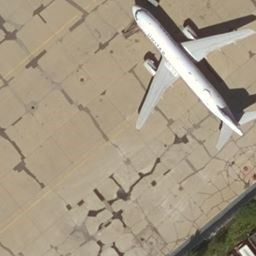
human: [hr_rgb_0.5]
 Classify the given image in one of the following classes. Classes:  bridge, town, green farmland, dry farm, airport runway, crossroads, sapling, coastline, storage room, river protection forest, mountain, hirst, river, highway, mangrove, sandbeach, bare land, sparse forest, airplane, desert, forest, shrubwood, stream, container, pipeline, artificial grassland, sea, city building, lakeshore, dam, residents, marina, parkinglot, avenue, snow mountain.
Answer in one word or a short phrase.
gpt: airplane